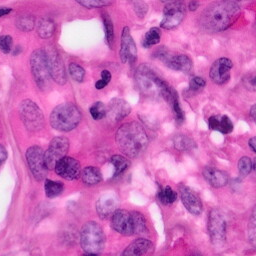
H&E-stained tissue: Pancreatic